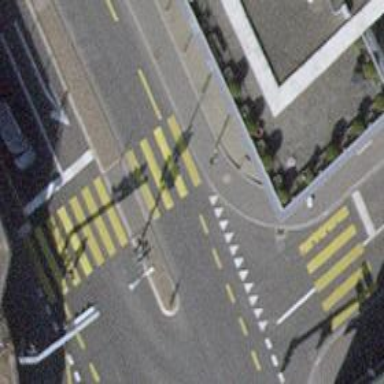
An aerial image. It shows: Crossing with zebra markings controlled by traffic signals.